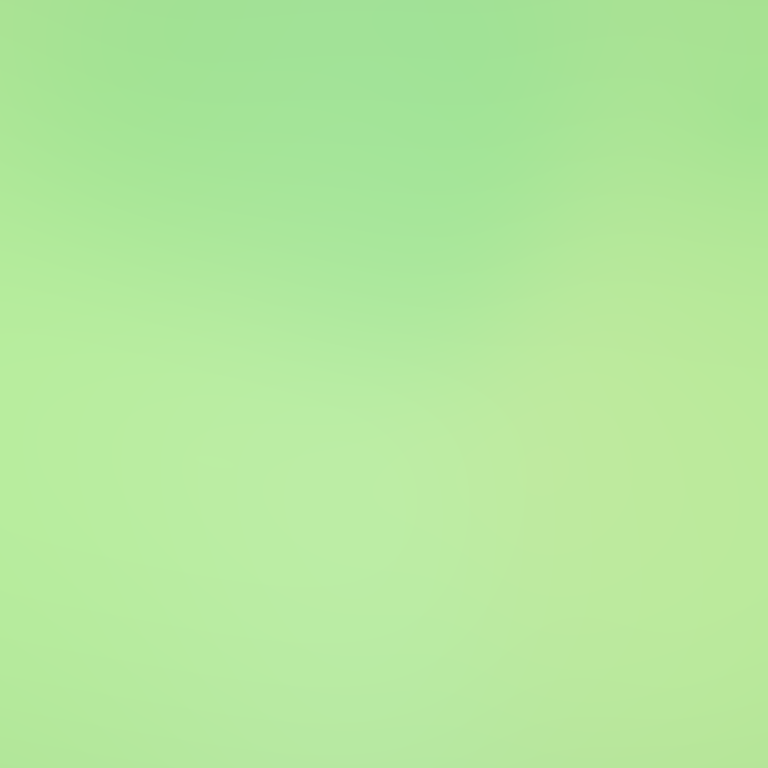
Abstract light effect, smooth blend from soft green to light green, calm atmosphere, uniform glow, no room, no furniture, no objects.